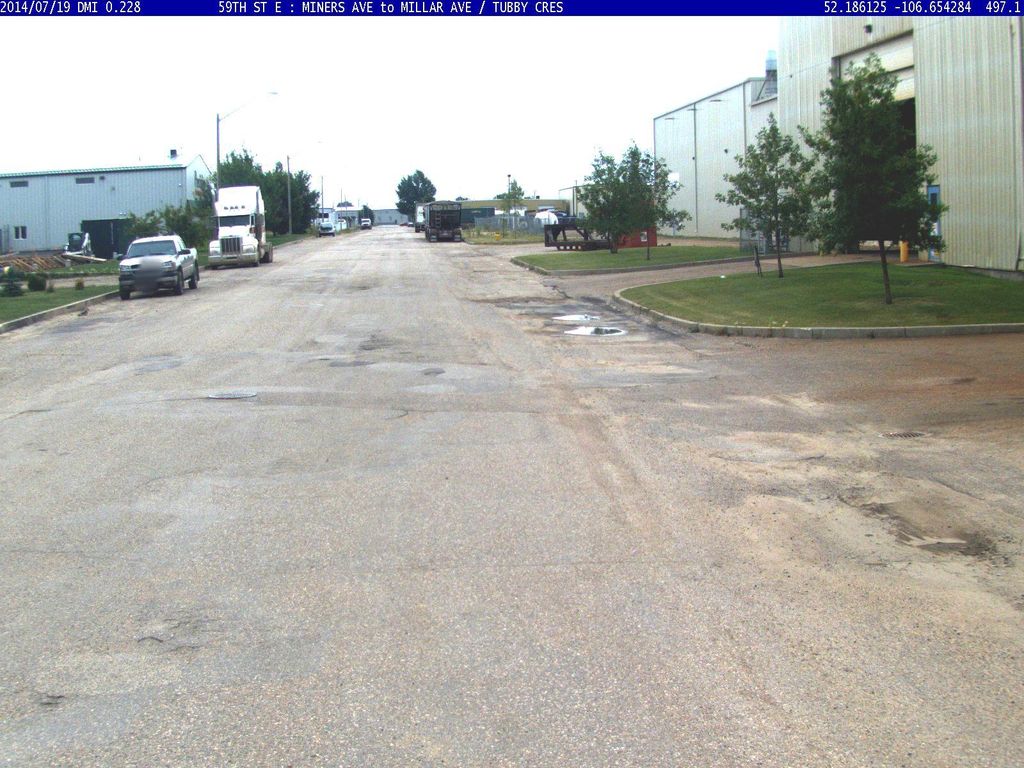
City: saskatoon